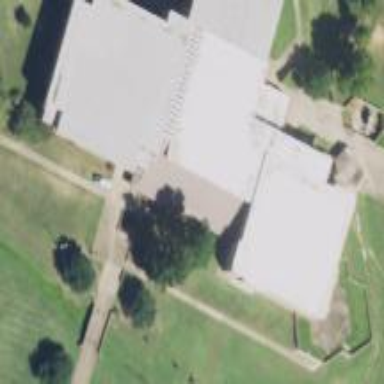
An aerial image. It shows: College building.